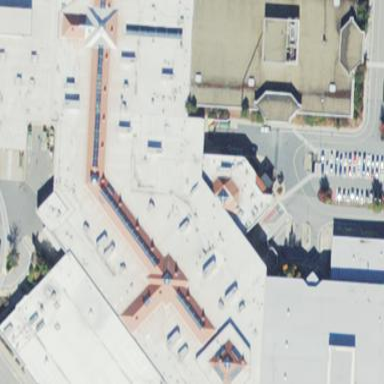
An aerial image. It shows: Mall building.